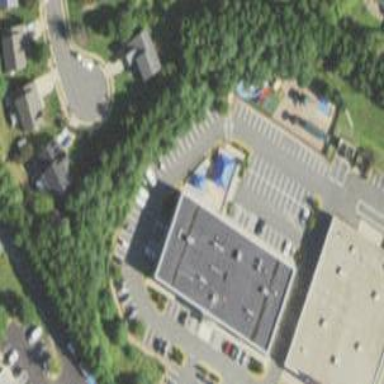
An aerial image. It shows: Parking space is available.